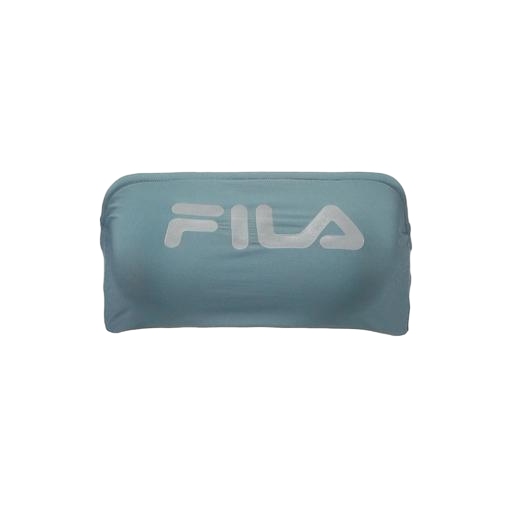
bandeau top, blue bandeau, blue early bandeau, white background